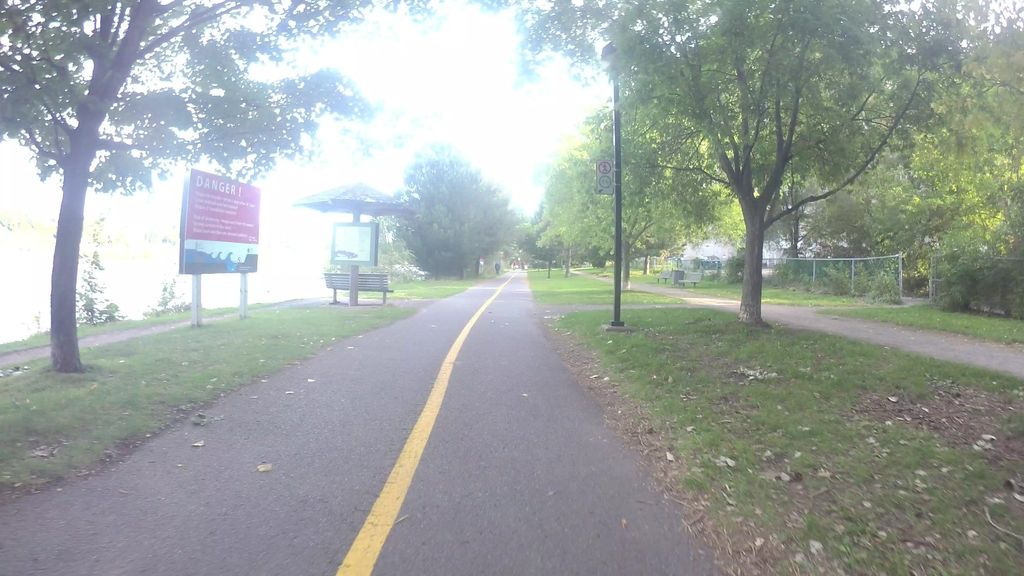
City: montreal